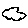
Label: cloud